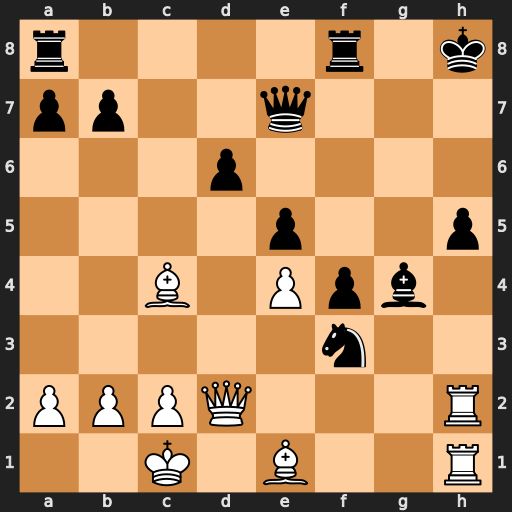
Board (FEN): r4r1k/pp2q3/3p4/4p2p/2B1Ppb1/5n2/PPPQ3R/2K1B2R
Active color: w
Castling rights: -
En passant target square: -
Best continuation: Rxh5+ Bxh5 Rxh5+ Qh7 Rxh7+